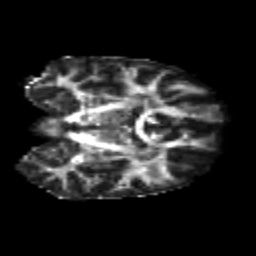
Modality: FA
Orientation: coronal
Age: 24
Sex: female
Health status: healthy
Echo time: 0.074 s